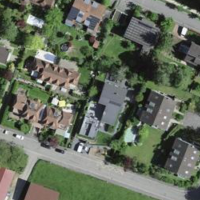
EUNIS habitat code: 55
Species observed at this site:
Lamium galeobdolon
Hedera helix